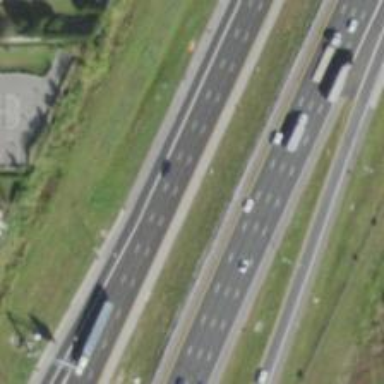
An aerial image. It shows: Motorway junction.